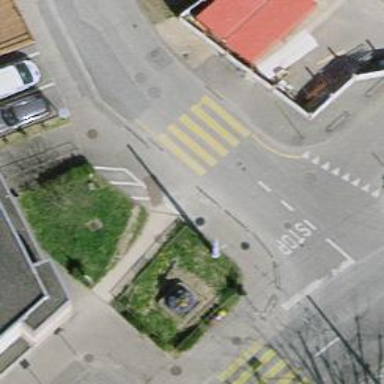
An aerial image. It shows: Uncontrolled zebra crossing with notable zebra markings.